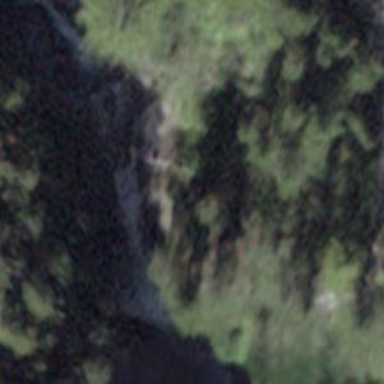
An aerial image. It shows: Beautiful waterfall.